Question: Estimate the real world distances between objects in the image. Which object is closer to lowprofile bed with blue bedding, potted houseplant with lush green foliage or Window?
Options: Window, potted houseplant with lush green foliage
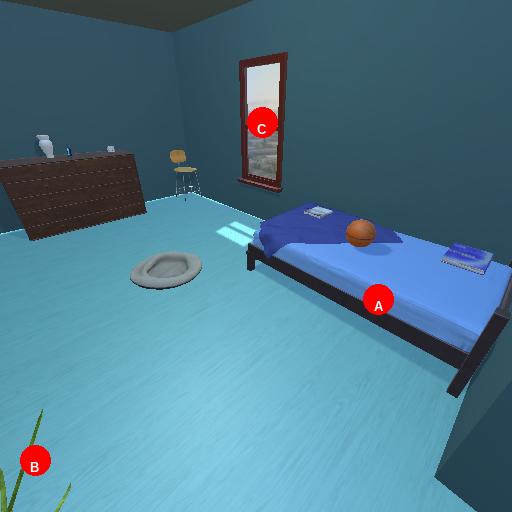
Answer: Window